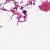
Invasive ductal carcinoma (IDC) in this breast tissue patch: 0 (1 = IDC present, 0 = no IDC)